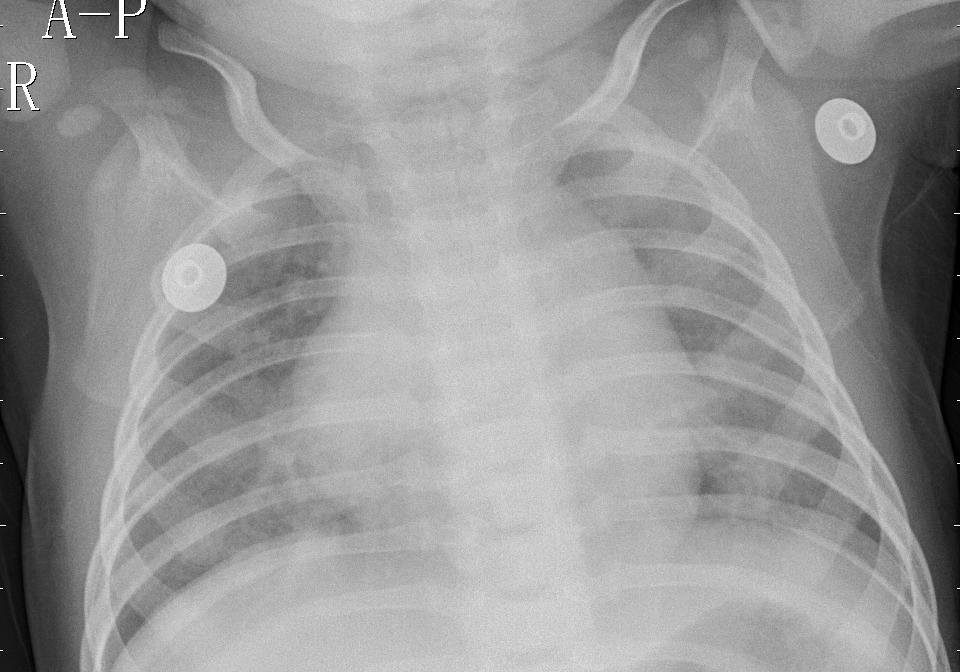
Diagnosis: PNEUMONIA